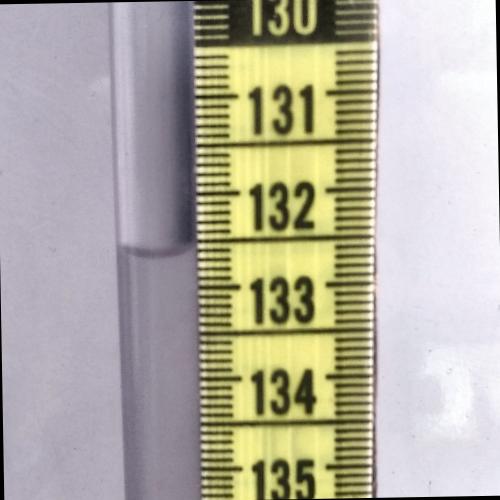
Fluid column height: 132.6 cm